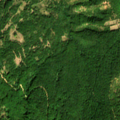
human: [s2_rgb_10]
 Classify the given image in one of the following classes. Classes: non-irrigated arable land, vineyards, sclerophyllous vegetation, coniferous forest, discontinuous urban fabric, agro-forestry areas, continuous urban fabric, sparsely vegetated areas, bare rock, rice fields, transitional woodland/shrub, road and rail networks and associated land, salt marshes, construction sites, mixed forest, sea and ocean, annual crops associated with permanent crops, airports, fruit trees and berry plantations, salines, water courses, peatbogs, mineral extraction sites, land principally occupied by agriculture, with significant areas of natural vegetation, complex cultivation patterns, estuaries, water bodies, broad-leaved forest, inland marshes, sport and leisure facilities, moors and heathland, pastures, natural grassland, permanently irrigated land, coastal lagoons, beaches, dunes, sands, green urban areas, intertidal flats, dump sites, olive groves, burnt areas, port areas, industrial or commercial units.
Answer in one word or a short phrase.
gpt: land principally occupied by agriculture, with significant areas of natural vegetation, broad-leaved forest